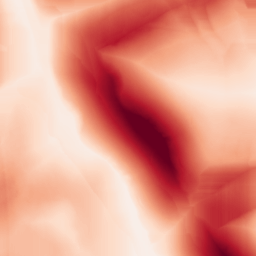
Category: morphological
Decomposition family: morphological_square
Decomposition parameters: operation: gradient
size: 50
Upsampling method: cubic_catmull_rom
Upsampling parameters: scale: 4
Upsampling scale: 4